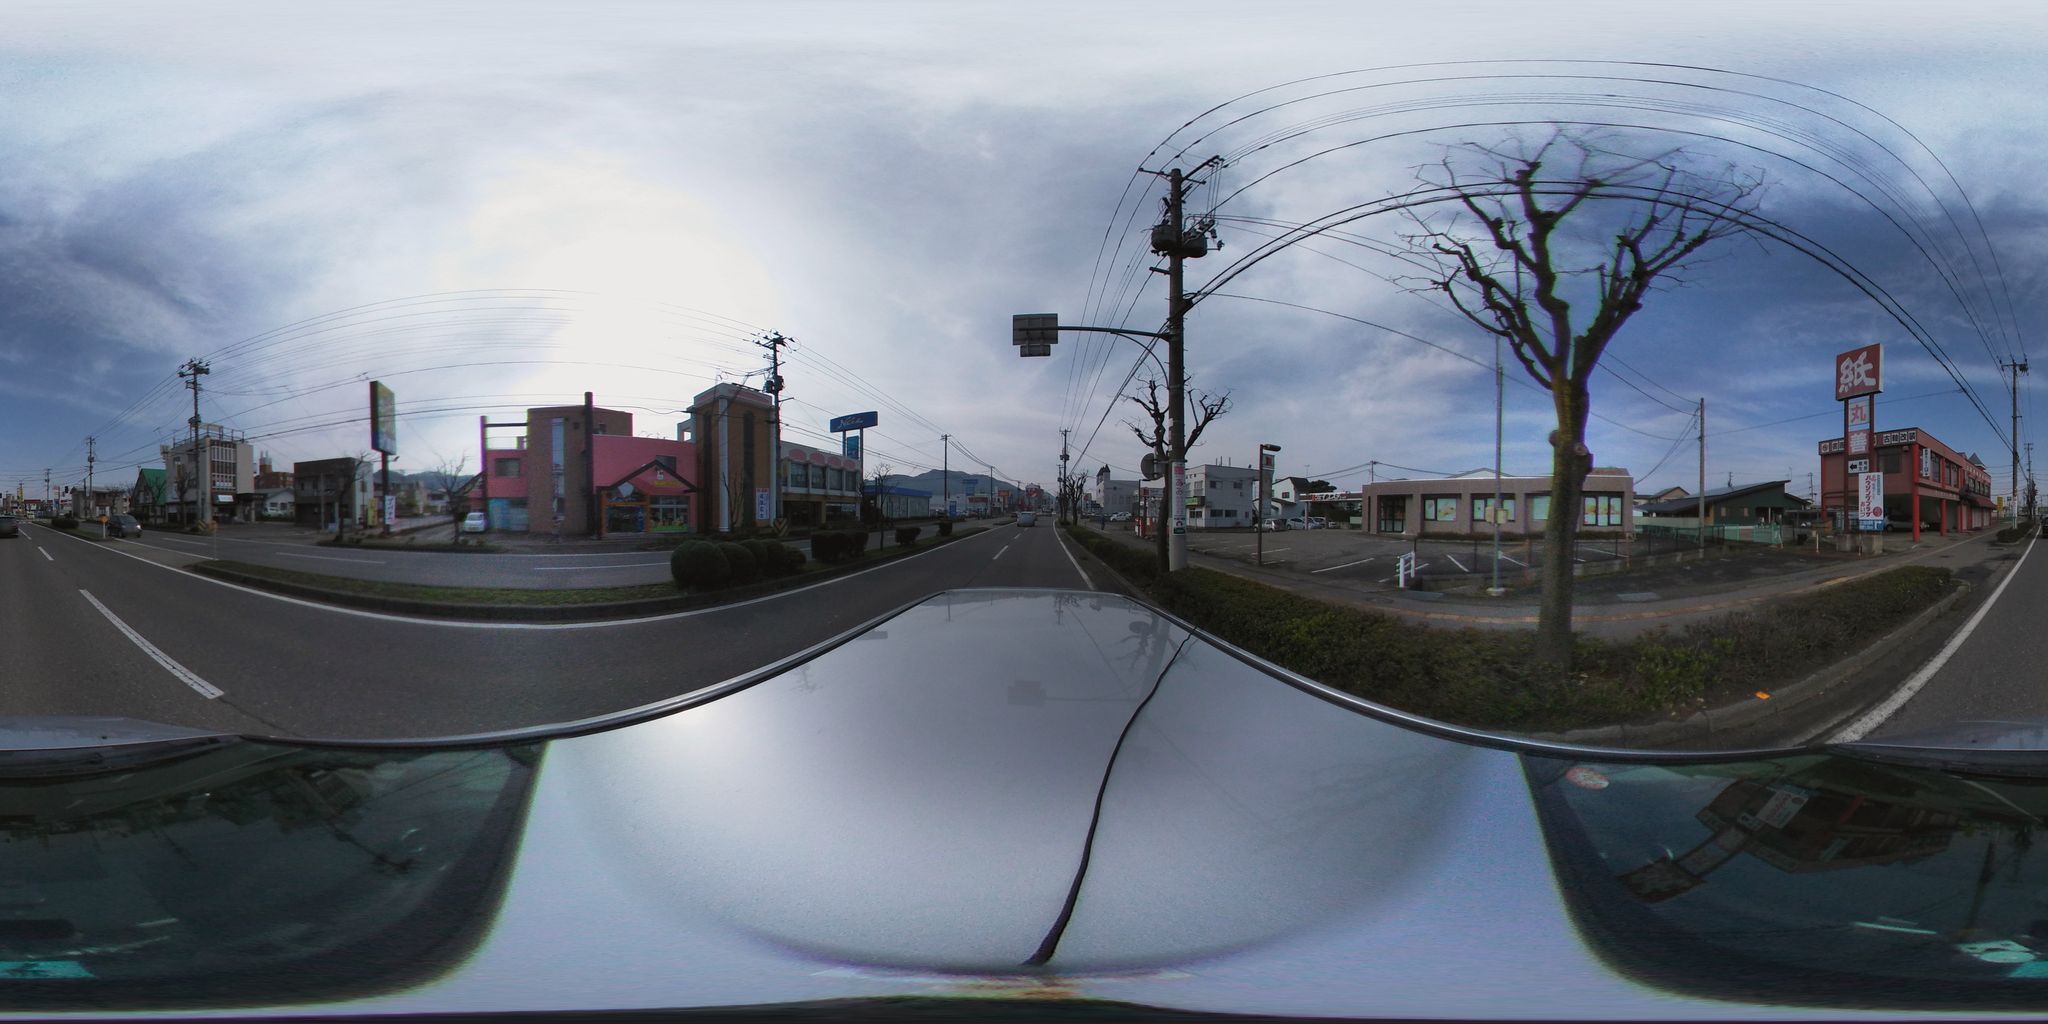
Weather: snowy
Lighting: day
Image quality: good
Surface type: cycling surface
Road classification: primary
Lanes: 2.0
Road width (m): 3.8
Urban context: urban centre
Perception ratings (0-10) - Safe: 2.26, Lively: 6.68, Beautiful: 3.5, Boring: 6.58, Depressing: 5.61, Wealthy: 2.09